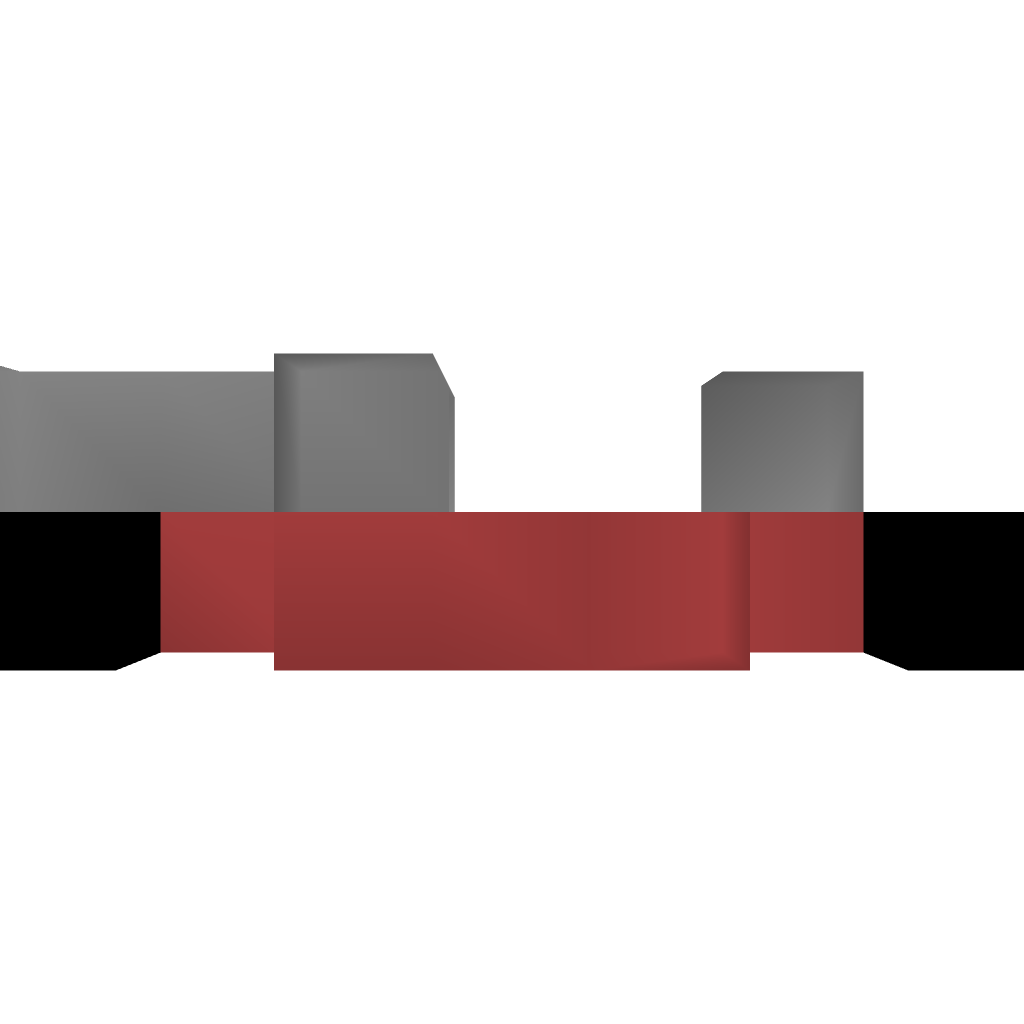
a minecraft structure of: F-1 racecar bad low quality